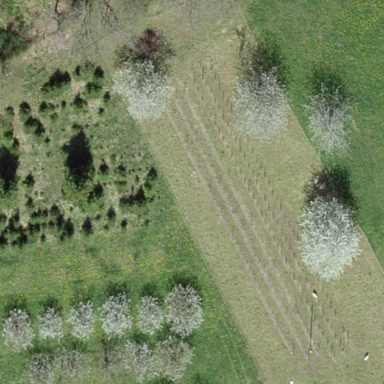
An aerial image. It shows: Vineyard growing grapes.